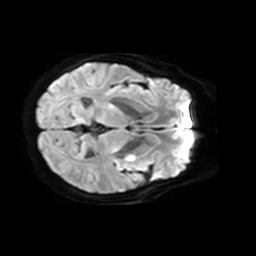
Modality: TRACE
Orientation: axial
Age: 63
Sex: female
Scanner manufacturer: philips
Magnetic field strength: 3 T
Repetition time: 3.339 s
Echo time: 0.076 s